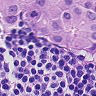
Metastatic tissue present: yes